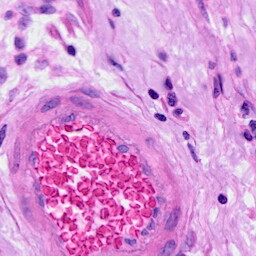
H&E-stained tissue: Ovarian